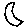
Label: moon